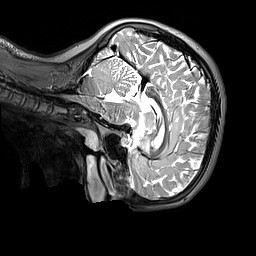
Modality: T2w
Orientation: sagittal
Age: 9
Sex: female
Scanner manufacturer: siemens
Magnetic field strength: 3 T
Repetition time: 3.2 s
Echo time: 0.408 s